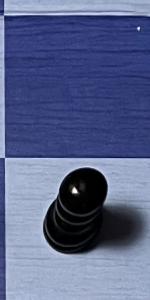
Label: Pawn_Black